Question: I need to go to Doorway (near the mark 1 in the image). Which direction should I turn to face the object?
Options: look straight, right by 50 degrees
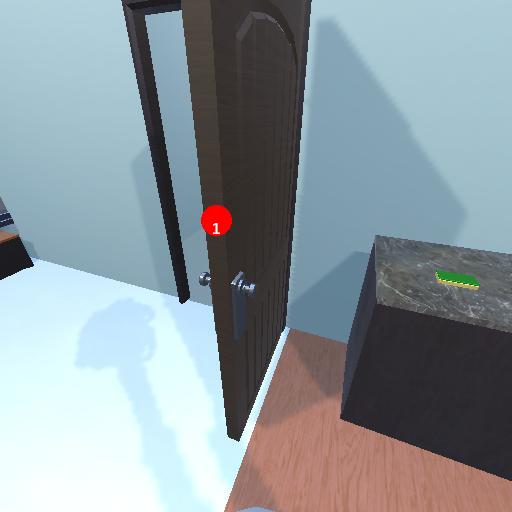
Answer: look straight